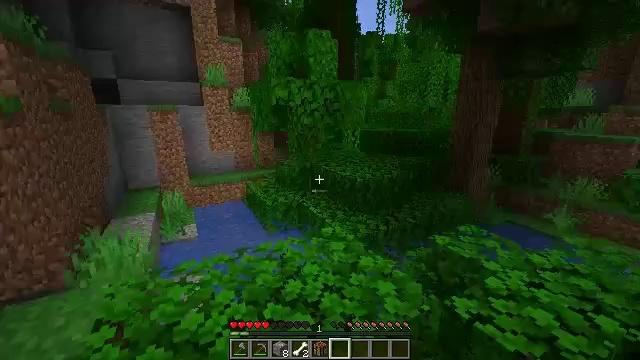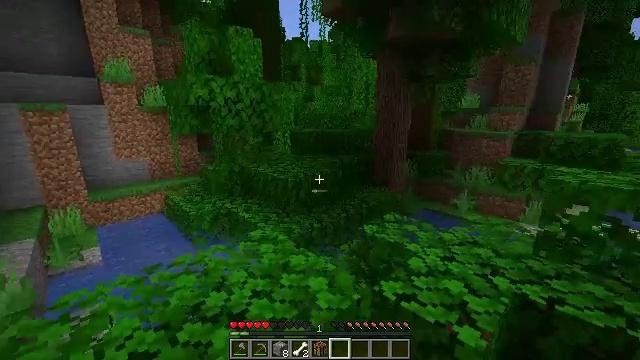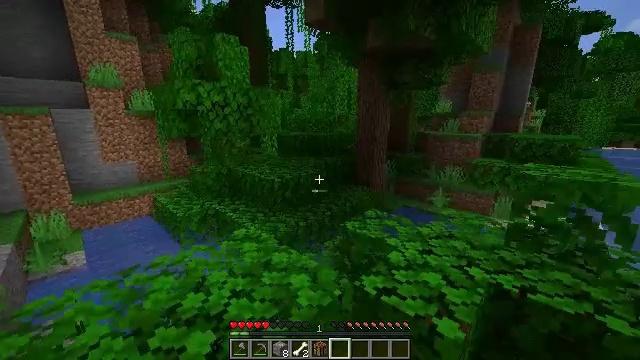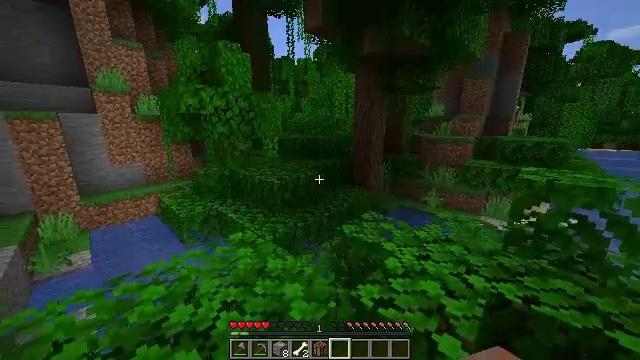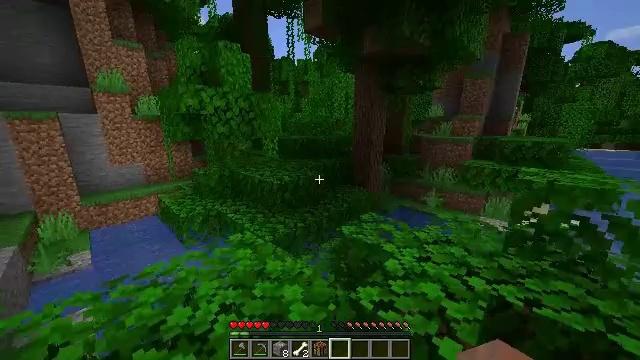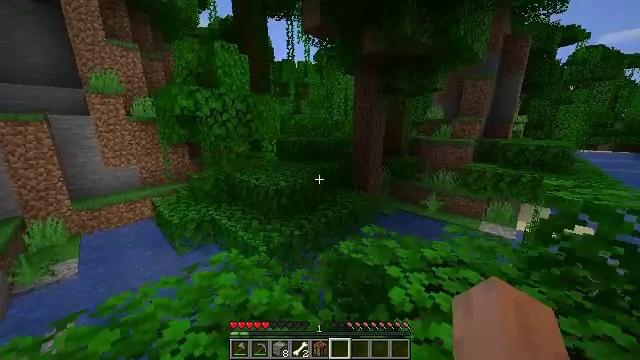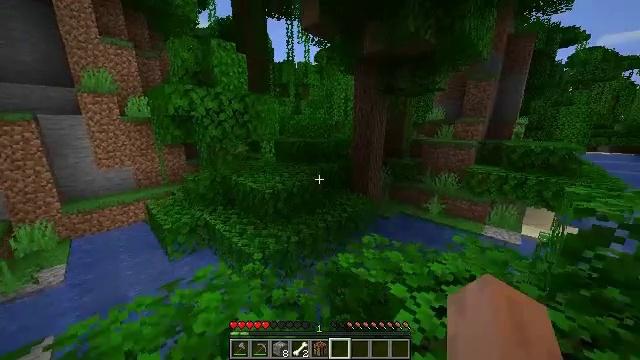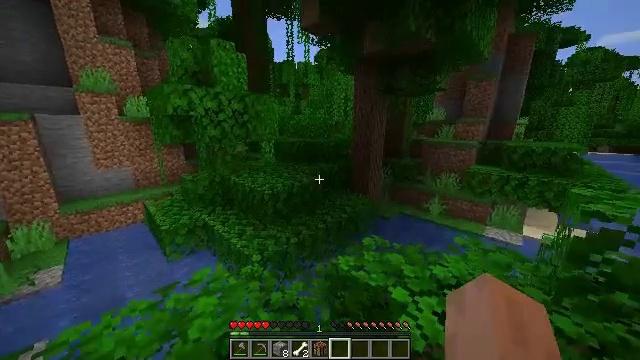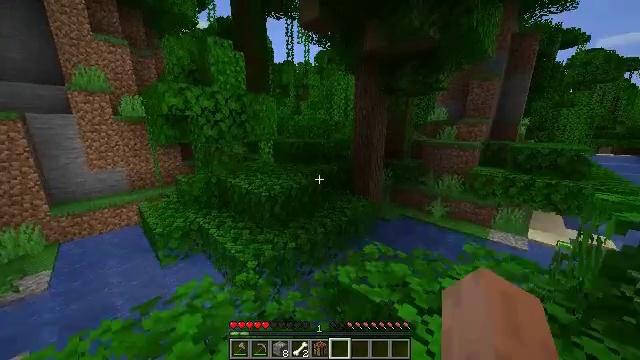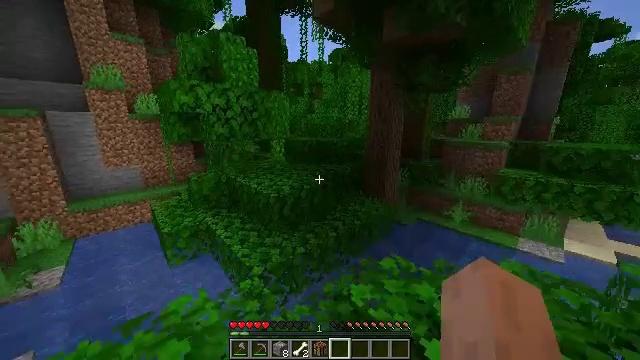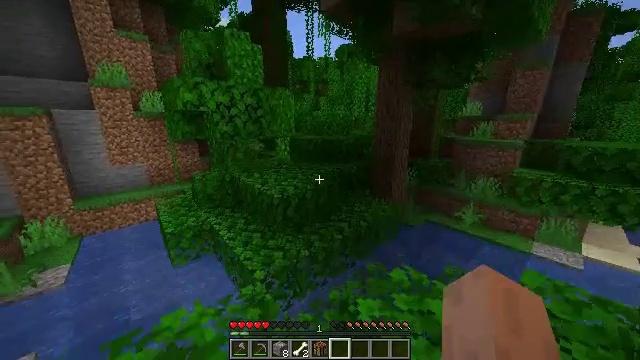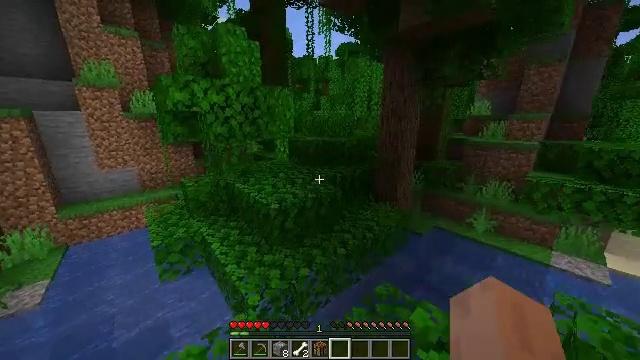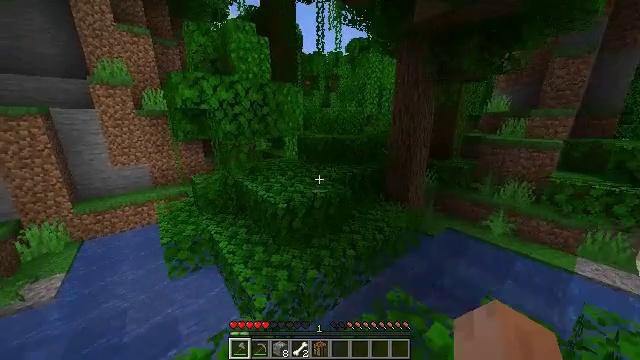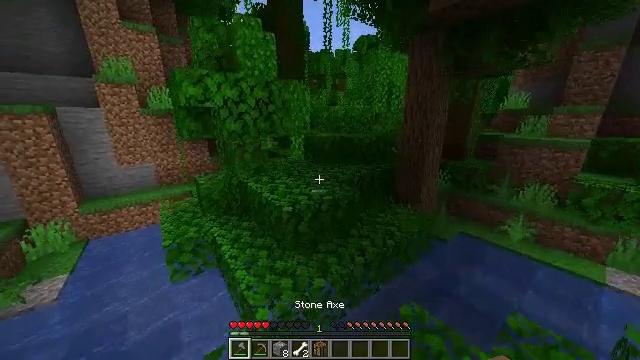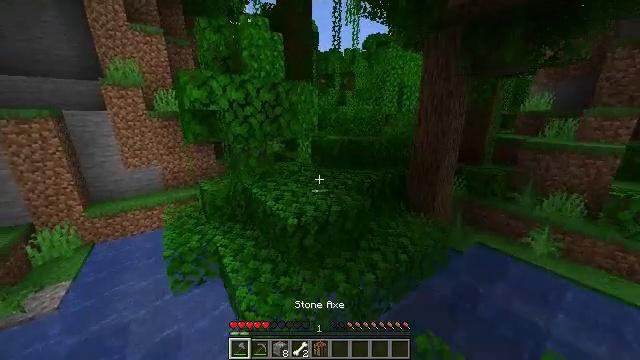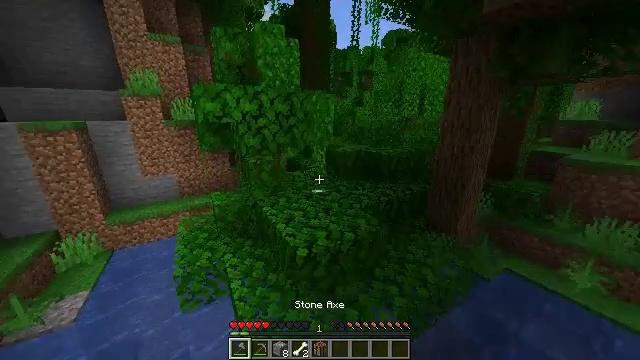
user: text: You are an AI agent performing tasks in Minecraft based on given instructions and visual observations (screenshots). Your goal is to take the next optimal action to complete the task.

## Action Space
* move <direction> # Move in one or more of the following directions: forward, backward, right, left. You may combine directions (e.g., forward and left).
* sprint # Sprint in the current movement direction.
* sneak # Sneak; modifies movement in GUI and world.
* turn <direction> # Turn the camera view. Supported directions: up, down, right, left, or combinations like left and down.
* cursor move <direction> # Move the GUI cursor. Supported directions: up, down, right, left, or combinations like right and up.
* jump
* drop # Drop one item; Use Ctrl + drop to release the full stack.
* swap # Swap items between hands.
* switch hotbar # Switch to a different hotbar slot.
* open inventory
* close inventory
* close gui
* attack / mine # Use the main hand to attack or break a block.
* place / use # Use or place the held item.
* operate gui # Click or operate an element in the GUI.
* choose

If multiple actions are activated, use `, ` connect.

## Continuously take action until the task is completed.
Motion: motion action
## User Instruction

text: Break the melon to get slices.
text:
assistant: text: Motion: move forward, sprint, turn right
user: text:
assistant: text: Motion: move forward, sprint, turn right
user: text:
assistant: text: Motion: move forward, sprint
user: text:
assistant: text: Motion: move forward, sprint
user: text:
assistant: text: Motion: move forward, sprint
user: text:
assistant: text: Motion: move forward, sprint
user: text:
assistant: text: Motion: move forward, sprint
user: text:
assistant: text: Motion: move forward, sprint
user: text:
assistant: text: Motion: move forward, sprint, turn left
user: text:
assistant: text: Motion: move forward, sprint, turn left
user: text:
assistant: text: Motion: move forward, sprint
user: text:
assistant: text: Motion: move forward, sprint, turn left, switch to hotbar 1
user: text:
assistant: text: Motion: move forward, sprint, turn left, switch to hotbar 1
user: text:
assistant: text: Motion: move forward, sprint, turn left, jump, switch to hotbar 1
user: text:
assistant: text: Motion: move forward, sprint, turn left, jump
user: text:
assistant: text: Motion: move forward, sprint, jump
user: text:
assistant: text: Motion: move forward, sprint, jump
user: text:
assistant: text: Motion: move forward, sprint, jump
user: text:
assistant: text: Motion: move forward, sprint, jump
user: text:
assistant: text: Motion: move forward, sprint, jump
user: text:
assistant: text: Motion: move forward, sprint, jump
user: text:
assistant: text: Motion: move forward, sprint, jump
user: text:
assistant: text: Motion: move forward, sprint, jump
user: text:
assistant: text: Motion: move forward, sprint, jump
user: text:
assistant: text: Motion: move forward, sprint, jump
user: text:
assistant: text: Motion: move forward, sprint, turn left, jump
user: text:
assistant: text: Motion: move forward, sprint, turn left, jump
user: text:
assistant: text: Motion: move forward, sprint, turn left, jump
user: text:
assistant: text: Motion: move forward, sprint, turn right, jump
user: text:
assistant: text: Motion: move forward, sprint, turn right, jump